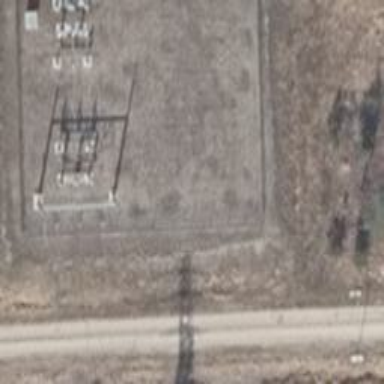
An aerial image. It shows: Three cables of power line.